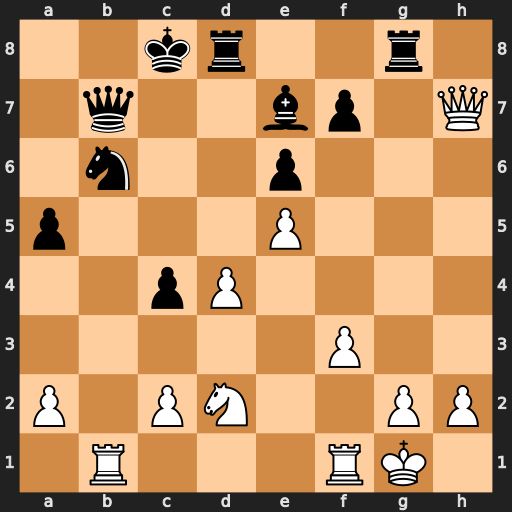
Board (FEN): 2kr2r1/1q2bp1Q/1n2p3/p3P3/2pP4/5P2/P1PN2PP/1R3RK1
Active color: w
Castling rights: -
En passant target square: -
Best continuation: Nxc4 Bb4 Nxb6+ Qxb6 c3